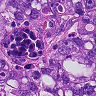
Metastatic tissue present: yes